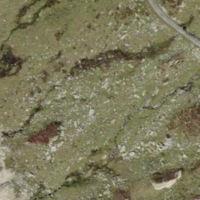
EUNIS habitat code: 26
Species observed at this site:
Marmota marmota
Anthus spinoletta